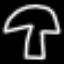
Label: mushroom